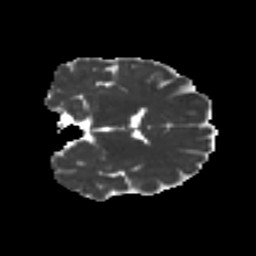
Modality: MD
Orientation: coronal
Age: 45
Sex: female
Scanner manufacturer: ge
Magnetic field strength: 3 T
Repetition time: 7.8 s
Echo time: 0.0606 s